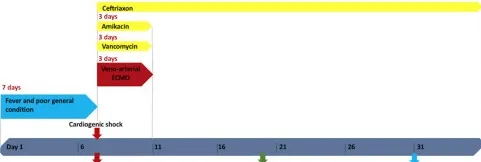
Timeline of main events. ECMO, extracorporeal membrane oxygenation.
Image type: chart (chart)